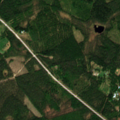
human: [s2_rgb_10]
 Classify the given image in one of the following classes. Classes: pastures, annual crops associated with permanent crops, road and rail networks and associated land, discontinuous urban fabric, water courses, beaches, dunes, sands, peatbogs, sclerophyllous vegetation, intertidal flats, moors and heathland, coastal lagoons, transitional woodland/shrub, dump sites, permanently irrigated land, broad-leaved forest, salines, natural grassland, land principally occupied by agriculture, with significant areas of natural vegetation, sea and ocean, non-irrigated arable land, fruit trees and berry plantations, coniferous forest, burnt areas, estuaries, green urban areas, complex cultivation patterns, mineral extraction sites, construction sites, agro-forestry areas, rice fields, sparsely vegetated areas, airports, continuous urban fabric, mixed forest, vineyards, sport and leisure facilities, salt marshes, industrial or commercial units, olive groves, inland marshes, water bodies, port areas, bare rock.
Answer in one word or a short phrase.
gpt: coniferous forest, mixed forest